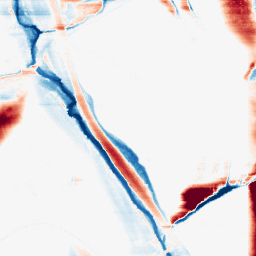
Category: morphological
Decomposition family: morphological_rect
Decomposition parameters: operation: average
width: 50
height: 3
Upsampling method: regularized
Upsampling parameters: scale: 4
lambda_reg: 0.001
Upsampling scale: 4